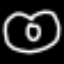
Label: donut